Question: I have given group of poings where p0 is center point.

Here what i want to find it with respect to line p0p3 which line either p0p1 or p0p2 is anticlockwise. or is analysed first when rotated anti clockwise.
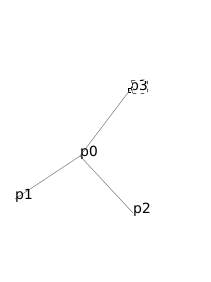
Answer: ## Cross product 2D
You can use the cross product of two vectors to find the direction (CW or CCW).
Eg 3 points '[p1, p2, p3]' defining 2 line '{p1, p2}' and '{p1, p3}'...
'''
P1 = {x:?, y:?}
P2 = {x:?, y:?}
P3 = {x:?, y:?}
'''
Get the two vectors for 'p1' to 'p2' and 'p1' to 'p3'...
'''
vx1 = p2.x - p1.x
vy1 = p2.y - p1.y
vx2 = p3.x - p1.x
vy2 = p3.y - p1.y
'''
Get the cross product of the vectors...
'''
cross = vx1 * vy2 - vy1 * vx2
'''
OR in one step...
'''
cross = (p2.x - p1.x) * (p3.y - p1.y) - (p2.y - p1.y) * (p3.x - p1.x)
'''
The point 'p3' is CW if 'cross' is positive, parallel if 'cross' is zero and CCW if 'cross' is negative
'''
if cross > 0
dir = "clockwise"
else if cross == 0
dir = "parallel"
else
dir = "counter-clockwise"
'''
## Cross product to get angle
You can also get the angle between the vectors if you normalize the vectors
'''
length1 = sqrt(vx1 * vx1 + vy1 * vy1)
vx1 /= length1
vy1 /= length1
length2 = sqrt(vx2 * vx2 + vy2 * vy2)
vx2 /= length2
vy2 /= length2
'''
The inverse sin of the cross product is the angle in the range -Pi/2 (-90deg) to Pi/2 (90deg) with positive CW and negative CCW
'''
angle = asin(vx1 * vy2 - vy1 * vx2)
'''